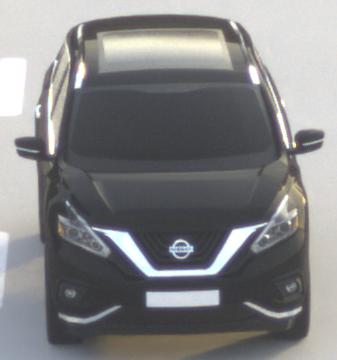
Make: Nissan
Model: Murano
Detailed model: Gen. 3 Z52
Model produced from: 2015
Doors: 5
Color: black
Road condition: dry road
Daytime: sunrise or sunset
Contrast: low contrast